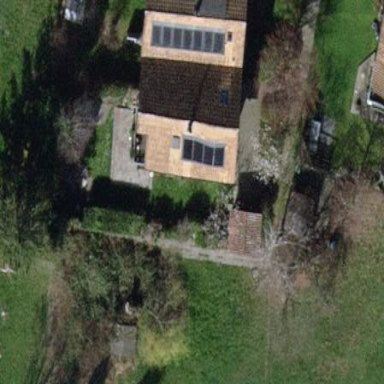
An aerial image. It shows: Semidetached house.